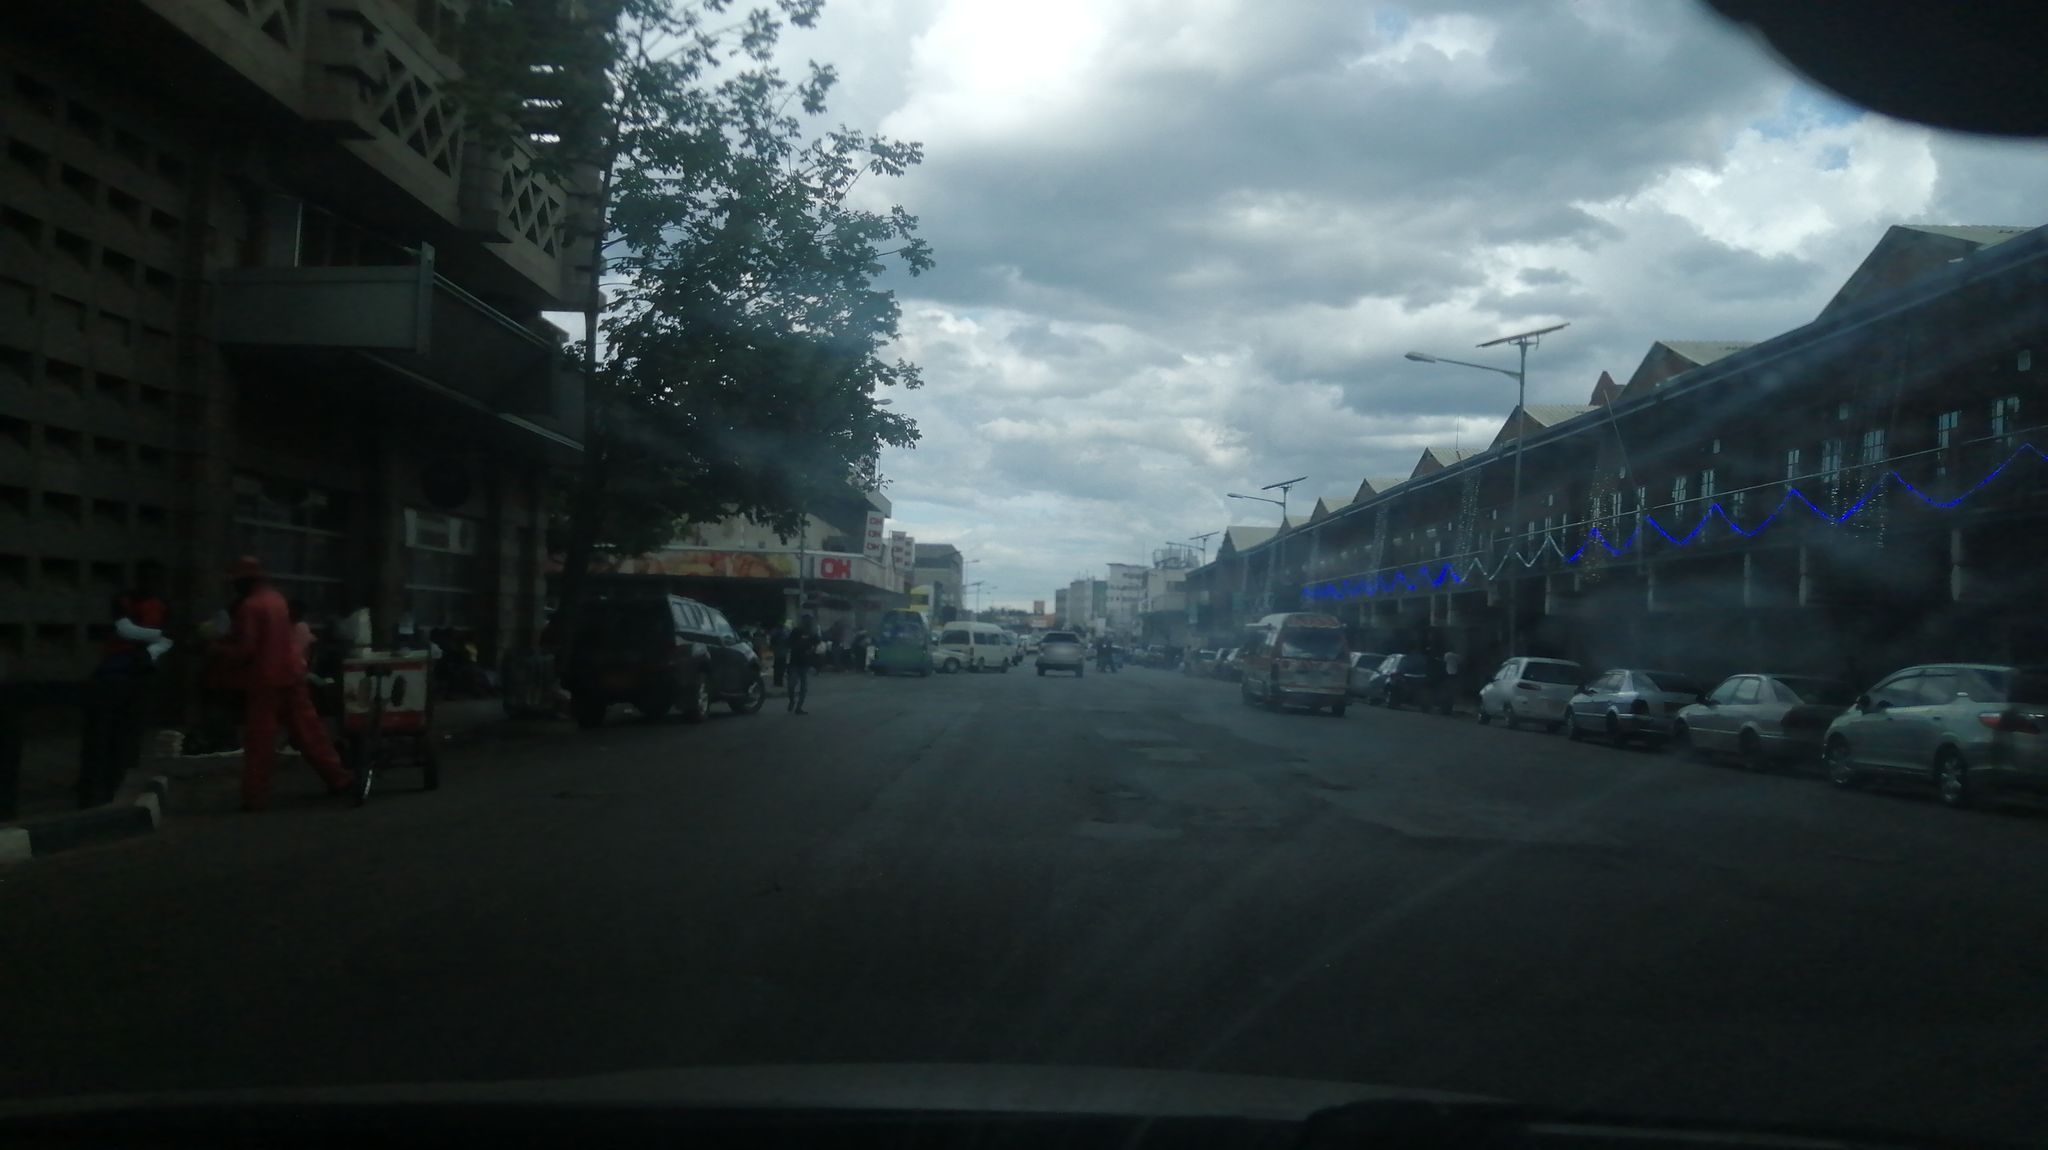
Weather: cloudy
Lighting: day
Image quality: slightly poor
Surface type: driving surface
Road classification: secondary
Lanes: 4
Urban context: urban centre
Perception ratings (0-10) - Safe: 2.38, Lively: 8.17, Beautiful: 7.82, Boring: 2.54, Depressing: 2.76, Wealthy: 6.49